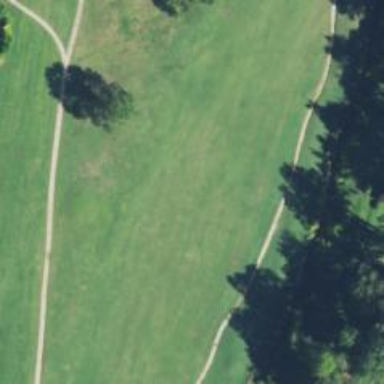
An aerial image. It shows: View of golf hole.